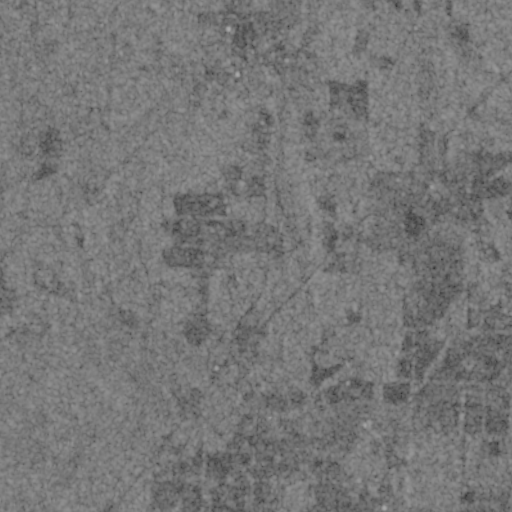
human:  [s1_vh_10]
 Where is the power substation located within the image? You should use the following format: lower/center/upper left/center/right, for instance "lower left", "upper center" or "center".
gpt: The power substation is located in the center right of the image.
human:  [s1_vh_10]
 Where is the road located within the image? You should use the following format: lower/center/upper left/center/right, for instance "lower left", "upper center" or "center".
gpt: There is no road in the image.

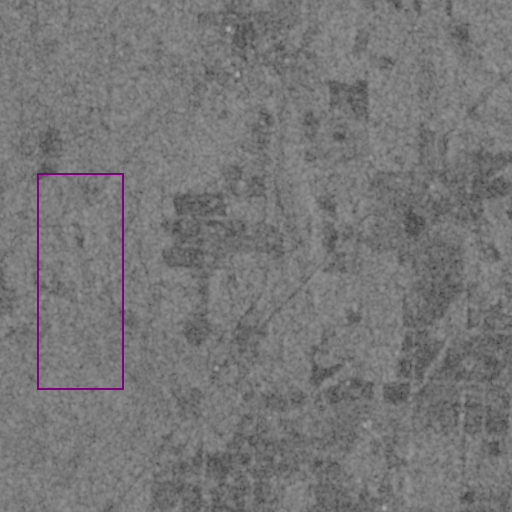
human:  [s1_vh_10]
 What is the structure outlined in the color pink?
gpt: There is no pink outline.
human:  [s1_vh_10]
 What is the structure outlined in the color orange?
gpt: There is no structure outlined in orange.